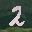
Label: 2